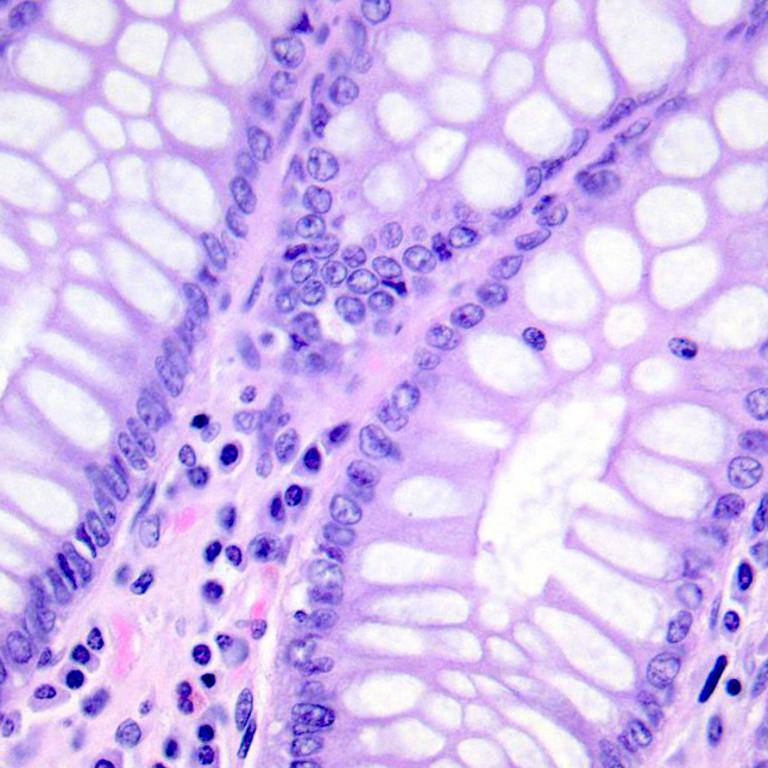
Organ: colon
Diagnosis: benign